You are looking at the wavelet scalogram of a bearing's acceleration signal. Determine the bearing's health state. Answer with exactly one of: normal, inner_race, outer_race, ball.
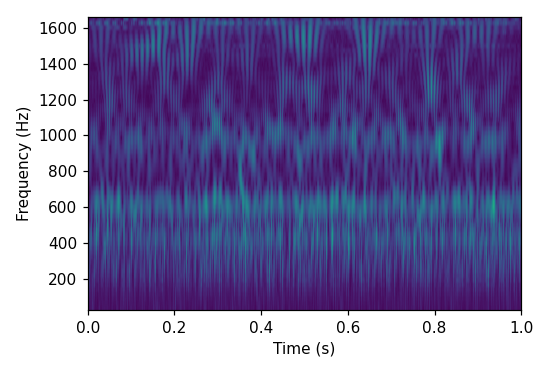
Answer: outer_race